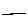
Label: line